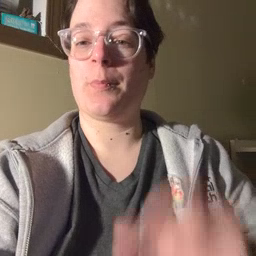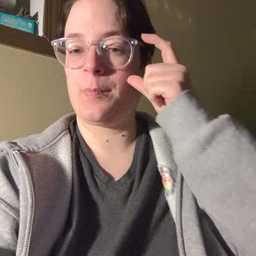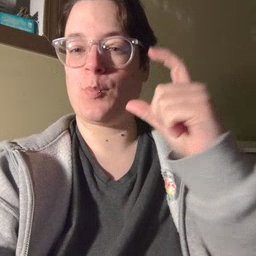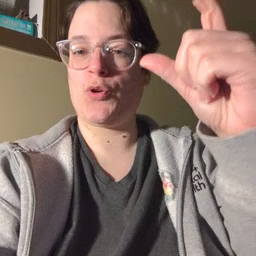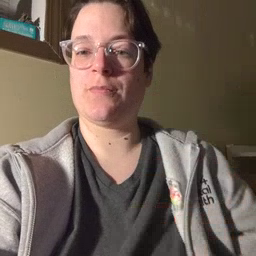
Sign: mom